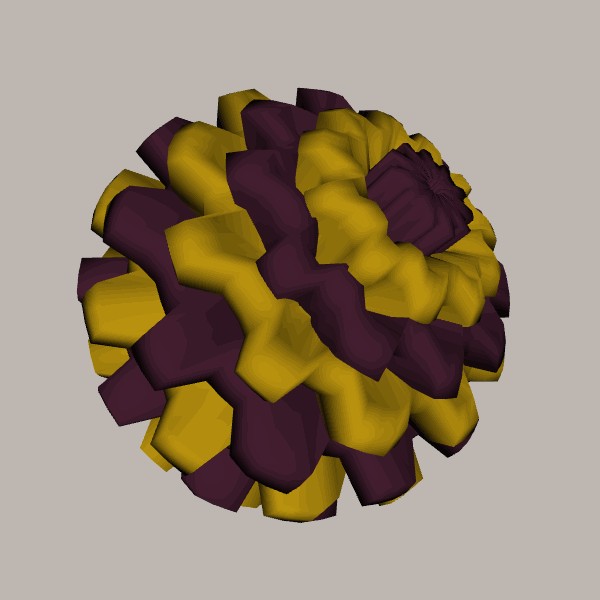
Background: light